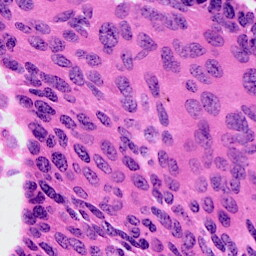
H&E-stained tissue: Cervix